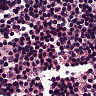
Metastatic tissue present: no